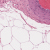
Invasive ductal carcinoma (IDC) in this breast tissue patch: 0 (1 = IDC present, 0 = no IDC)